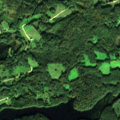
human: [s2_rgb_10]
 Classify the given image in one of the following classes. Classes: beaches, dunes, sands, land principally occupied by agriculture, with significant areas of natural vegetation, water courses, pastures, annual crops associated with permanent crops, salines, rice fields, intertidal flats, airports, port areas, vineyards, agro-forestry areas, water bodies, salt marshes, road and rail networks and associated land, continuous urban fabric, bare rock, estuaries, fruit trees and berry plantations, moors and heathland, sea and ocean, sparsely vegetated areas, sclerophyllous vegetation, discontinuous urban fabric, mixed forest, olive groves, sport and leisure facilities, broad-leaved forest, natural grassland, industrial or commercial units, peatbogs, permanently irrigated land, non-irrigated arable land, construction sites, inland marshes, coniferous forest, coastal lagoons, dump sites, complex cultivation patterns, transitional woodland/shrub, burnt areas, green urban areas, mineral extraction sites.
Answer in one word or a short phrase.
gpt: pastures, land principally occupied by agriculture, with significant areas of natural vegetation, mixed forest, water bodies